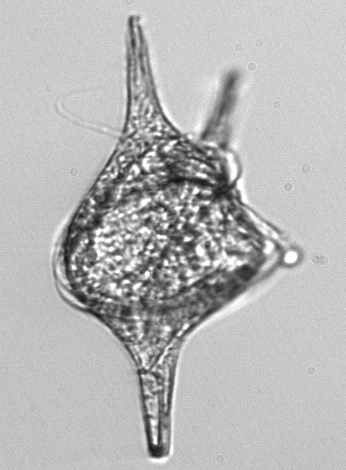
Label: Protoperidinium